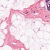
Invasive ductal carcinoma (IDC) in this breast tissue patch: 0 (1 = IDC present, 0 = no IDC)